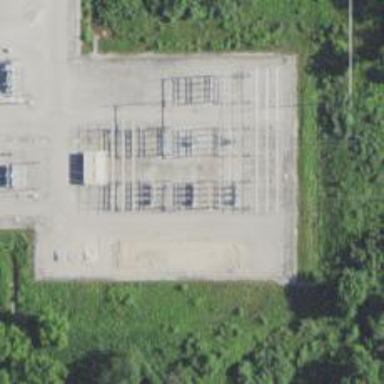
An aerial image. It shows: Switch for power supply.